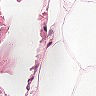
Metastatic tissue present: no